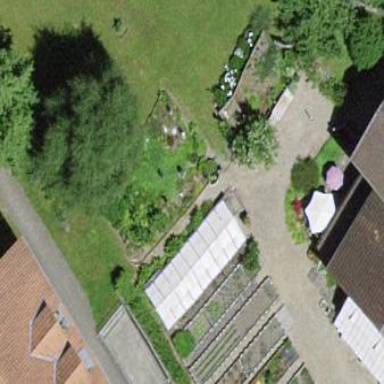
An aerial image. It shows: Greenhouse.